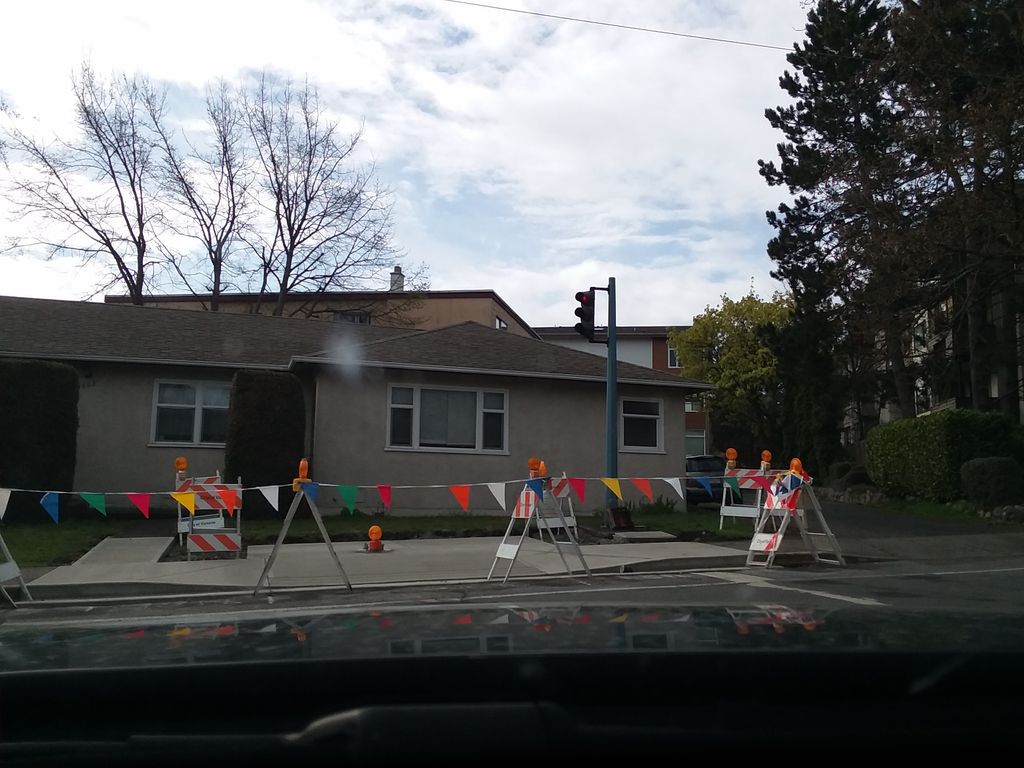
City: victoria